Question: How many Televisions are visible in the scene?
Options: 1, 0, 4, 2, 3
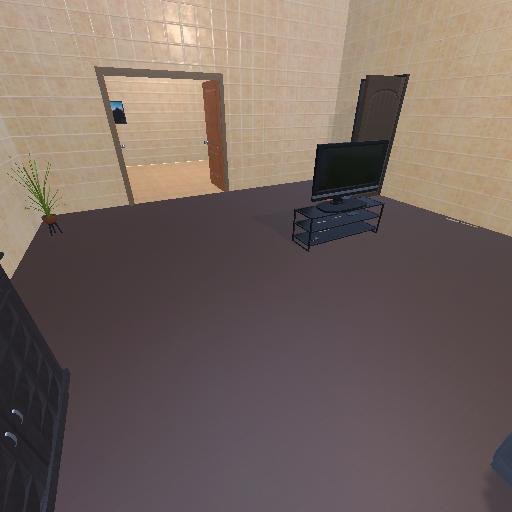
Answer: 1